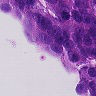
Metastatic tissue present: yes